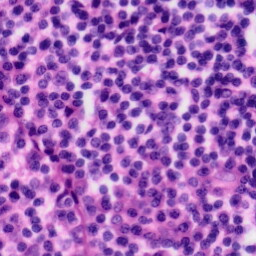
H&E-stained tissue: Tonsil